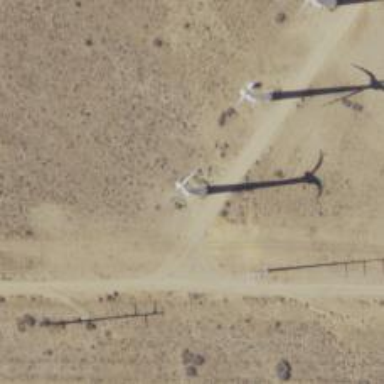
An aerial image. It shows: Wind power generator utilizing wind turbines.